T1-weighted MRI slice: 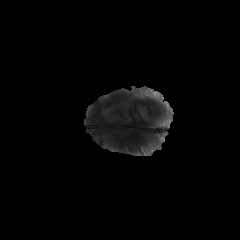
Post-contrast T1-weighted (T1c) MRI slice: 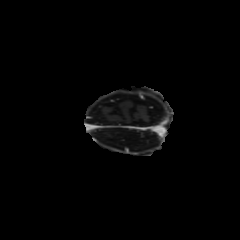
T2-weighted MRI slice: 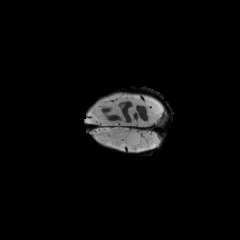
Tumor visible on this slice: no